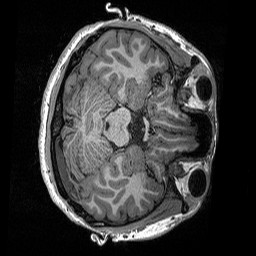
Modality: T1w
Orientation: axial
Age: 18
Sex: female
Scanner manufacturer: siemens
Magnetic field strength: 3 T
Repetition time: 2.3 s
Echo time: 0.00298 s